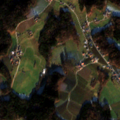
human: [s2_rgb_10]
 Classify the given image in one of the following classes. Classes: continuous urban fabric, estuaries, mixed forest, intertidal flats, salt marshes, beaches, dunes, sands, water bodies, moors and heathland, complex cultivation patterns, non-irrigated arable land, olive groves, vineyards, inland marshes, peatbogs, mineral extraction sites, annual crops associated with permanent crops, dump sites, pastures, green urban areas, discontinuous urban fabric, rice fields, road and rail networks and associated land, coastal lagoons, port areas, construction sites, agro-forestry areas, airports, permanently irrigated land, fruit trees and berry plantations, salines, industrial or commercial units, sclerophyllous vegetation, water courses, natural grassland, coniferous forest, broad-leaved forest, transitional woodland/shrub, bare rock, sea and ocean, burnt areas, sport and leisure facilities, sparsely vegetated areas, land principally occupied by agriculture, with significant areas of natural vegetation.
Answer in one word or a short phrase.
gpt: pastures, complex cultivation patterns, land principally occupied by agriculture, with significant areas of natural vegetation, mixed forest